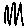
Label: zigzag